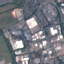
Land use / land cover class: Industrial